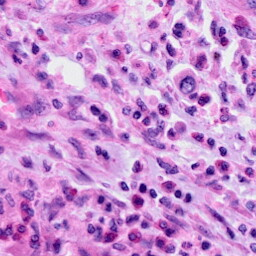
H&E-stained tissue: Cervix